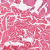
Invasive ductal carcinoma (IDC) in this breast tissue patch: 0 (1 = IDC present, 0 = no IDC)